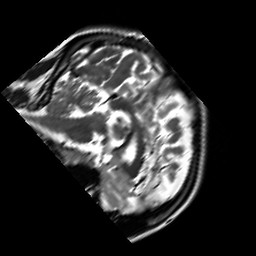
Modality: T2w
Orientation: sagittal
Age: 29
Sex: female
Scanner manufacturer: siemens
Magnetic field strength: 3 T
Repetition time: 7 s
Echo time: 0.09 s